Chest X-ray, PA view. Patient: 51 years old, sex F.
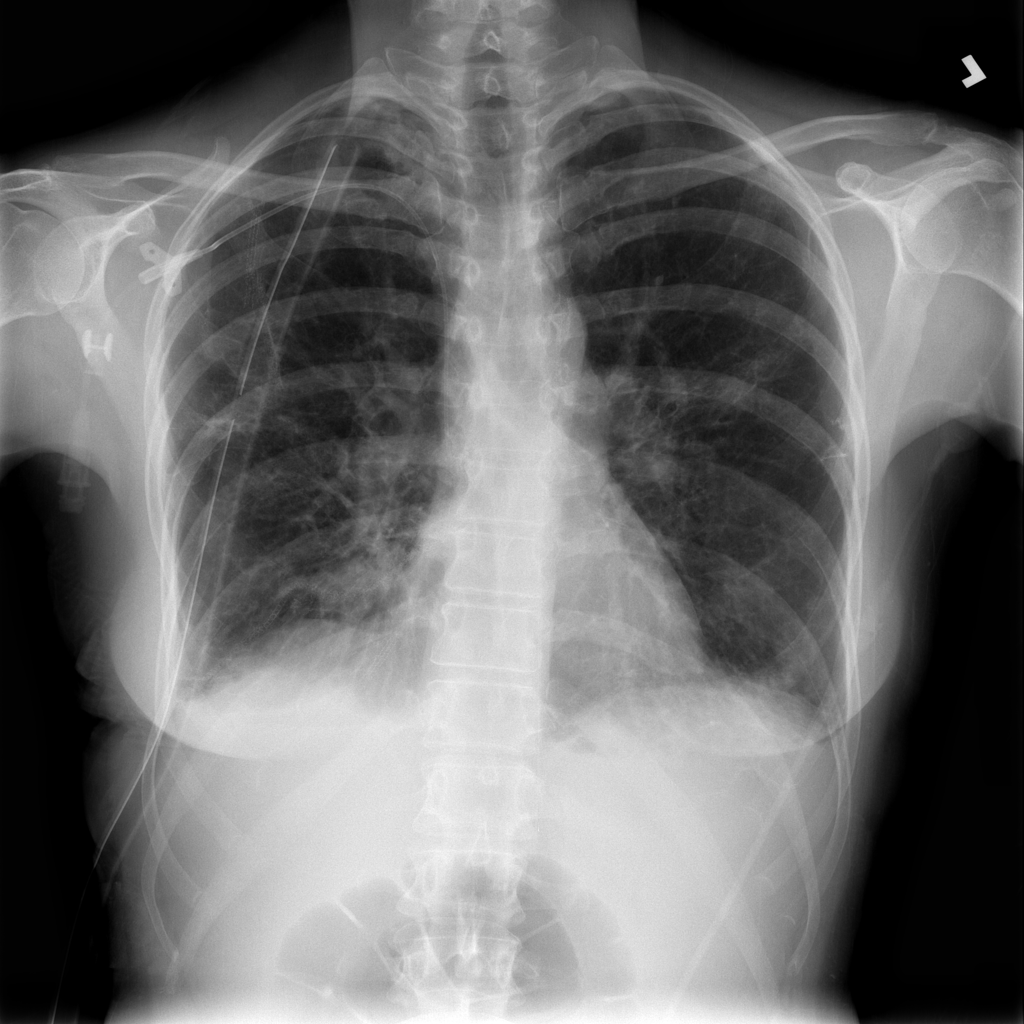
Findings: Nodule